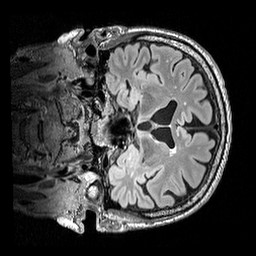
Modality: FLAIR
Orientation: coronal
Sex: male
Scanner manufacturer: siemens
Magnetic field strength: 3 T
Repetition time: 5 s
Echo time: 0.395 s